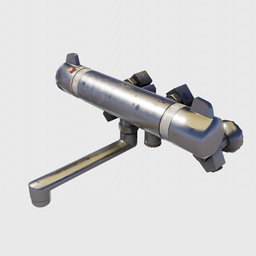
Label: appliances